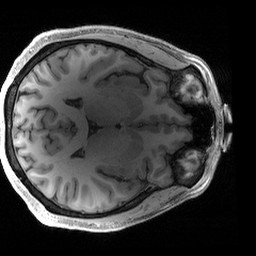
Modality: T1w
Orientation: axial
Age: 36
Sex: male
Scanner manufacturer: siemens
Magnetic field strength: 3 T
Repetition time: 2.4 s
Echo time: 0.00215 s